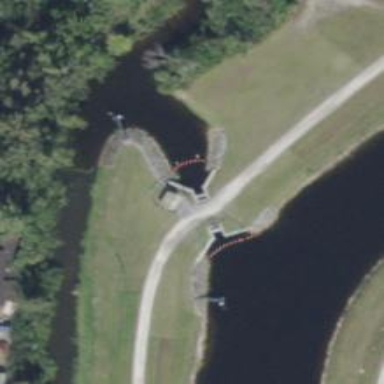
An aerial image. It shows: Weir along the waterway.